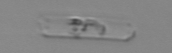
Label: Cerataulina_pelagica